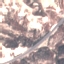
Land use / land cover: Highway